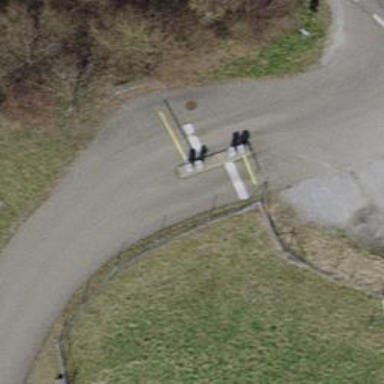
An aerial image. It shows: Lift gate barrier.